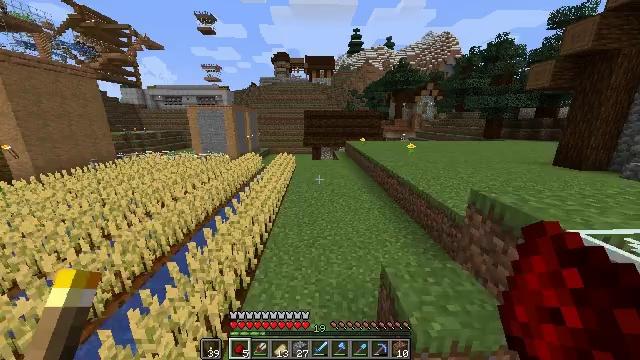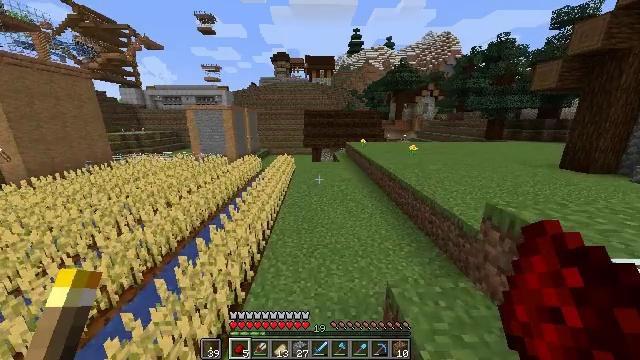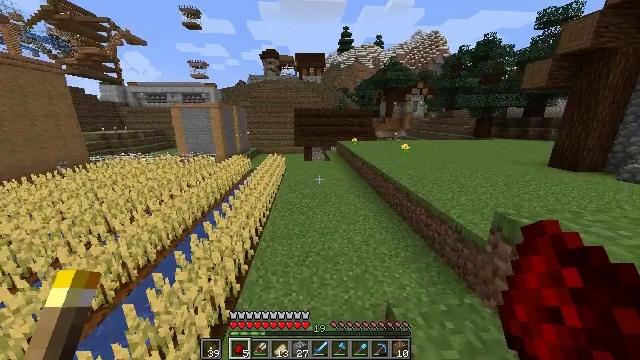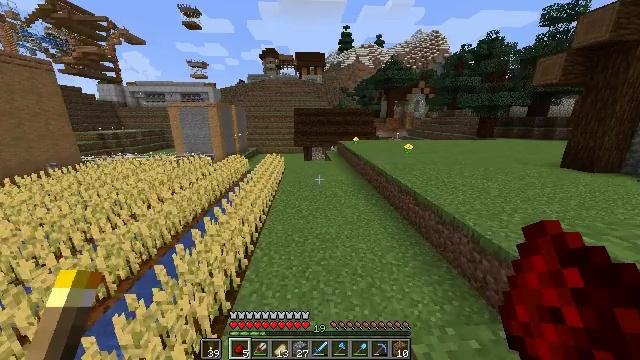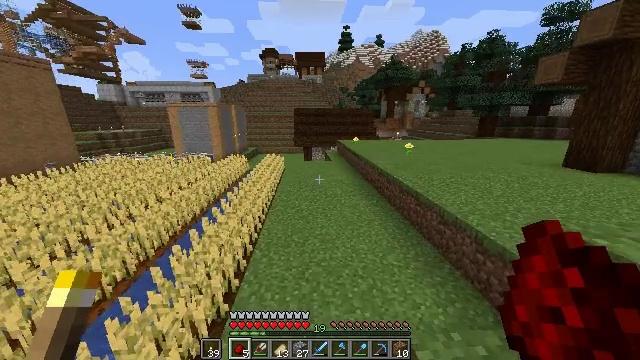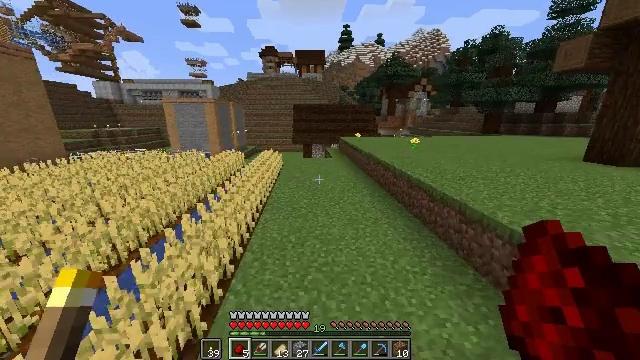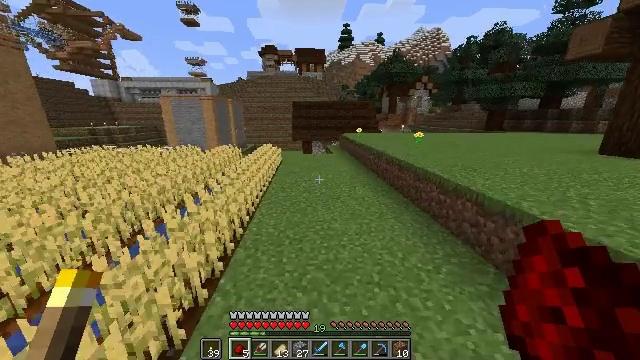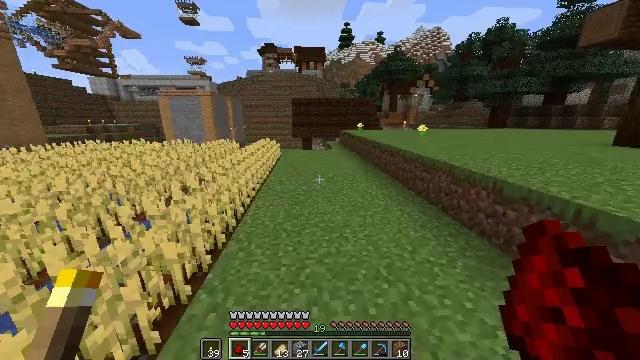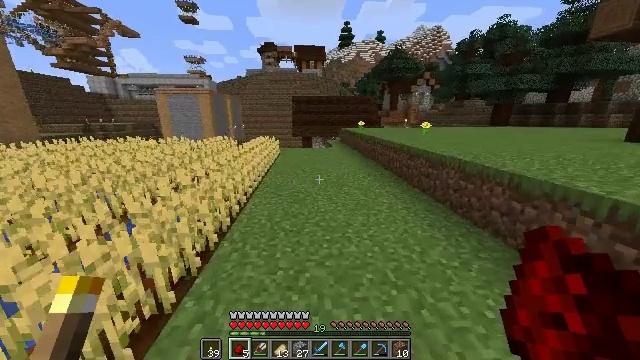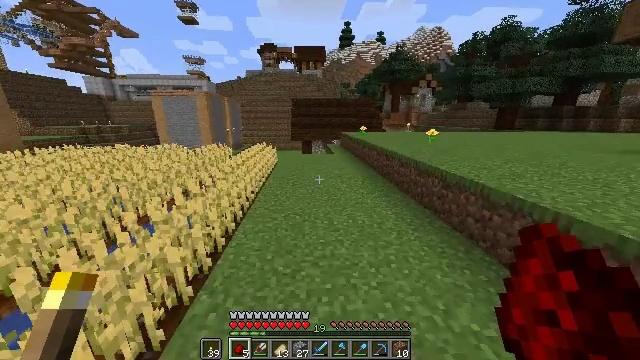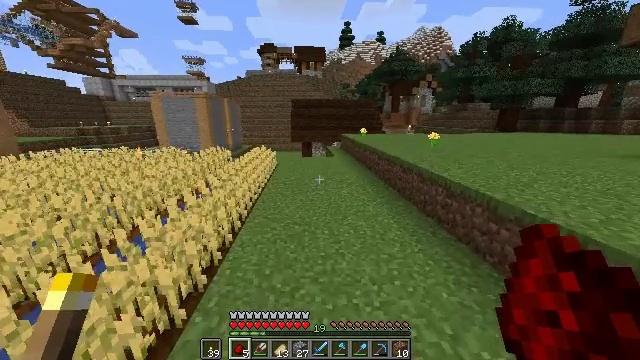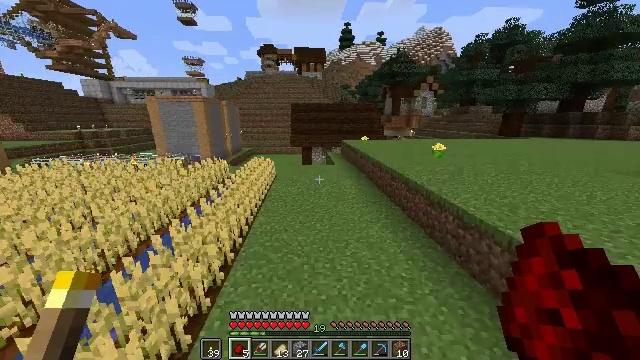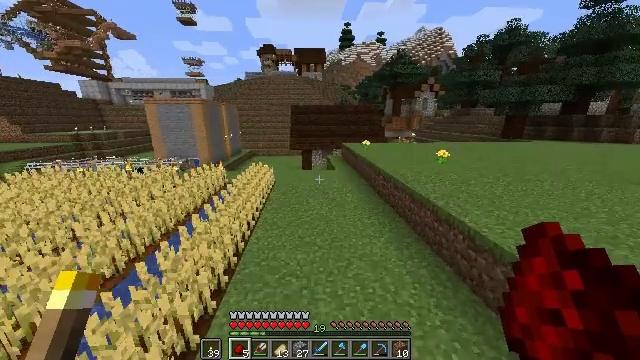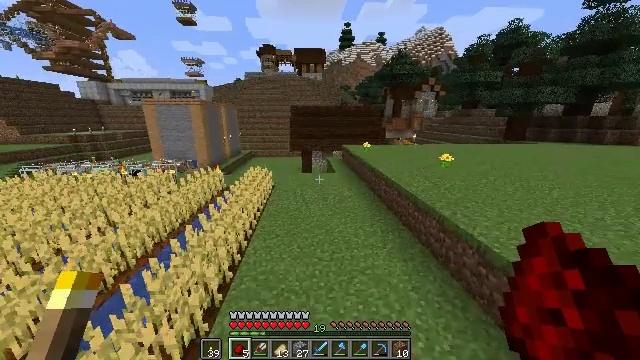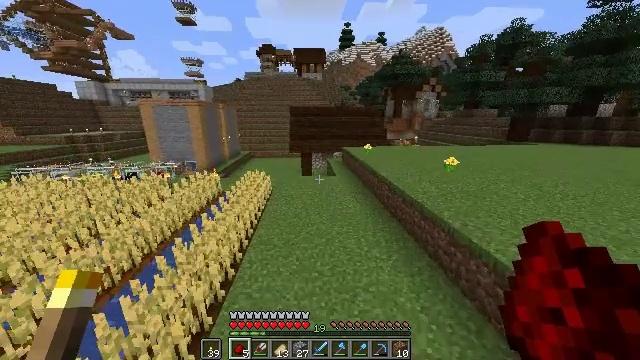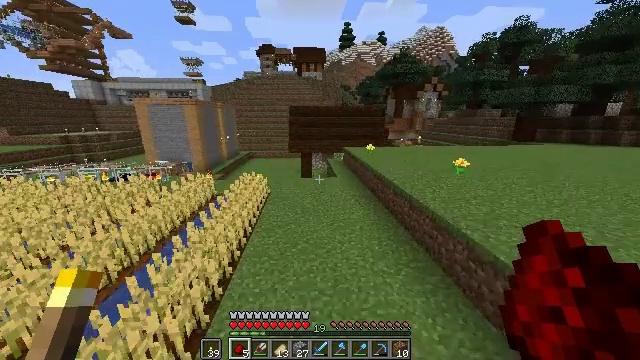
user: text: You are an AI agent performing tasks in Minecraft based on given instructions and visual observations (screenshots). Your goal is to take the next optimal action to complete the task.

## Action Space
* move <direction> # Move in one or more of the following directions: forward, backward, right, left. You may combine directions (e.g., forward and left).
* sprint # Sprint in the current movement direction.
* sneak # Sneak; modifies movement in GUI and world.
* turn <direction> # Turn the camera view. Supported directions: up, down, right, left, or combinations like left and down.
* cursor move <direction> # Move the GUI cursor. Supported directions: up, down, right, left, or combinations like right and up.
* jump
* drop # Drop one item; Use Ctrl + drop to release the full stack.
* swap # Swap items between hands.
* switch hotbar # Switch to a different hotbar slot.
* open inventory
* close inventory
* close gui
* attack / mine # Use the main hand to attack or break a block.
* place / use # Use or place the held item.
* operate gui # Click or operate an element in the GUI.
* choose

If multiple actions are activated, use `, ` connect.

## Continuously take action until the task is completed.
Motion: motion action
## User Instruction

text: Collect redstone wire by mining it.
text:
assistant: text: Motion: move forward, jump
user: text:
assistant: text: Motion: move forward, sprint, turn right, jump
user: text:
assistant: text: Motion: move forward, jump
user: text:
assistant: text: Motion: move forward, jump
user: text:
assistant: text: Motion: move forward, jump
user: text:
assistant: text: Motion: move forward, sprint, jump
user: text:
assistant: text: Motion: move forward, sprint, jump
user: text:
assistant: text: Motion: move forward, sprint, jump
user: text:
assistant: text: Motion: move forward, sprint, jump
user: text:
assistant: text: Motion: move forward, jump
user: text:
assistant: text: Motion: move forward, jump
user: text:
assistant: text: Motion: move forward, jump
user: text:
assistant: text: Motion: move forward, jump
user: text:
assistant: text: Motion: move forward, jump
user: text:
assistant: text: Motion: move forward, sprint, jump
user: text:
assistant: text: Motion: move forward, sprint, jump
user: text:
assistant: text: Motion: move forward, sprint, jump
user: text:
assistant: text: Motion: move forward, sprint, jump
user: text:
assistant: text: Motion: move forward, jump
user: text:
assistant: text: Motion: move forward, jump
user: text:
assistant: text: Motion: move forward, jump
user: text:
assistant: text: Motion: move forward, jump
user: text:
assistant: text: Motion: move forward, jump
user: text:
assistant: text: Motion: move forward, sprint, jump
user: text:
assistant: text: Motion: move forward, sprint, jump
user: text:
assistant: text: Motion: move forward, sprint, jump
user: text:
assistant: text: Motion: move forward, sprint, jump
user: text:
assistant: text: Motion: move forward, jump
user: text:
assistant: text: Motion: move forward, turn down, jump
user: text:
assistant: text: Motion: move forward, turn down, jump